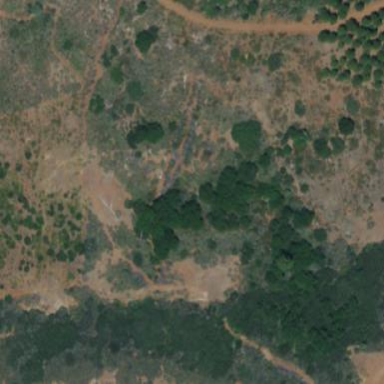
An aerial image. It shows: Forest area.